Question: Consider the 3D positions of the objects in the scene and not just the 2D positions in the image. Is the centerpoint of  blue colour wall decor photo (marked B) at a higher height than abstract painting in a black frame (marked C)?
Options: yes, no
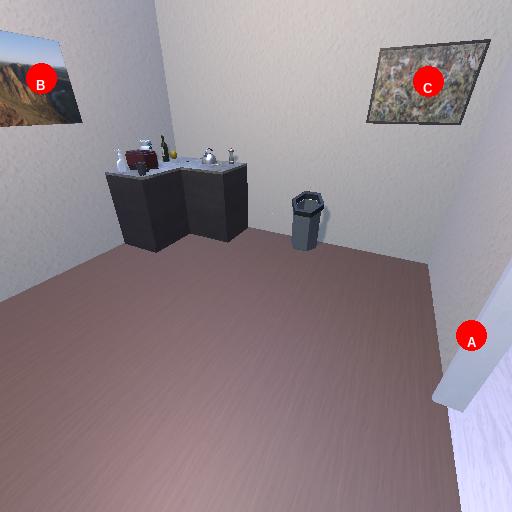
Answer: yes